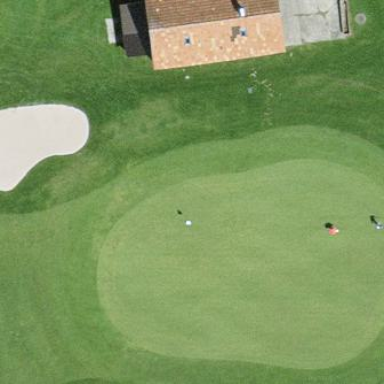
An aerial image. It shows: Picturesque green golfing area with grass land use.